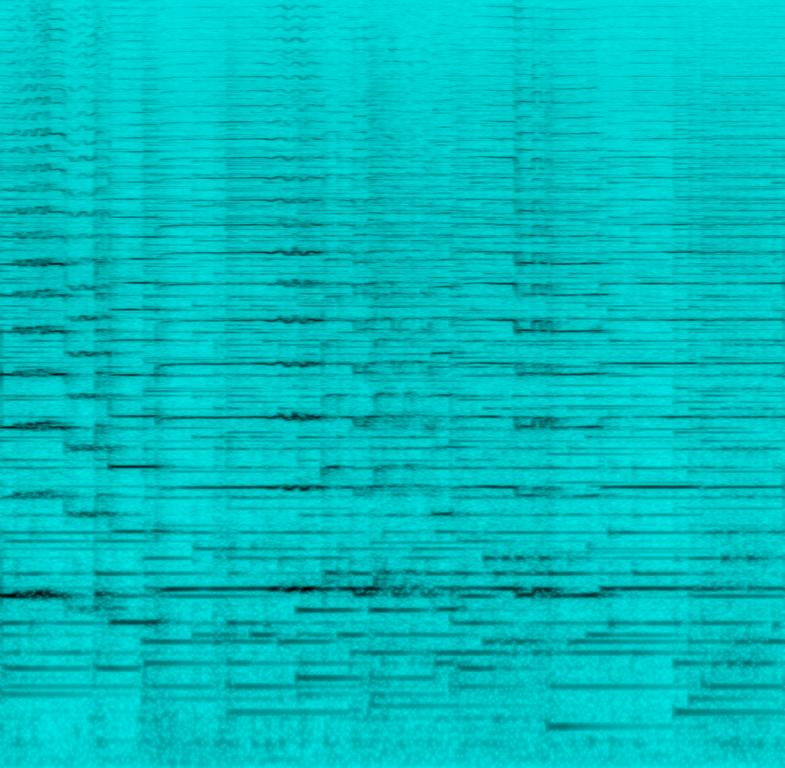
The low quality, mono recording features a classical song performed by sad violin melody and harpsichord. The recording is noisy and it sounds emotional and passionate.